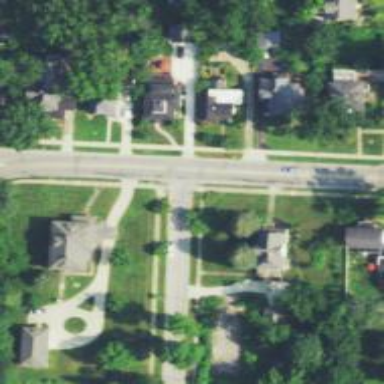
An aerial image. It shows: Road with stop sign.